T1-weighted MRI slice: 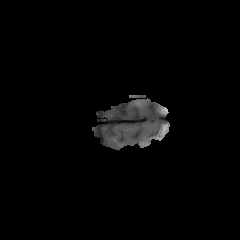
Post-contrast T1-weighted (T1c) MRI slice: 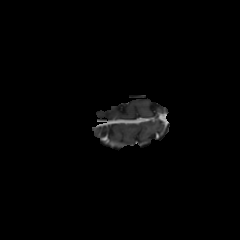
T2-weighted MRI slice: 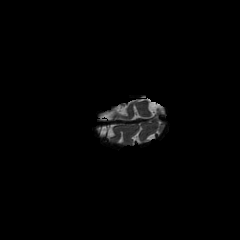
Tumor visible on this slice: no